Question: I'm absolute beginner when it comes to .
Referring to below screenshot, the default button style doesn't look good here. So I want to change it to exact rectangle and not rounded-rectangle(the default one).
Any idea on this?
Any xml file need to be added?

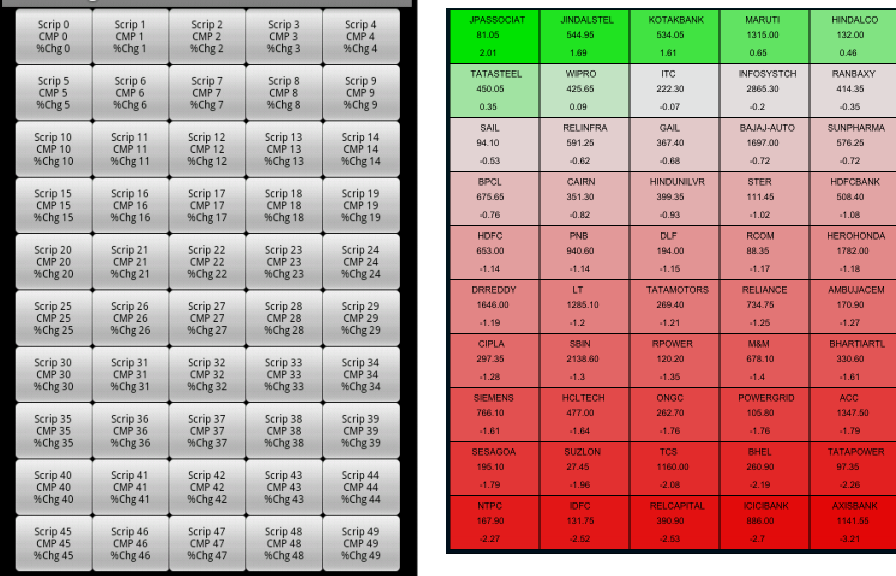
Answer: use this code for creating rounded corners button background
res/drawable/rounded_bg.xml
'''
<?xml version="1.0" encoding="utf-8"?>
<!-- res/drawable/rounded_bg.xml -->
<shape xmlns:android="http://schemas.android.com/apk/res/android"
android:shape="rectangle" android:padding="10dp">
<solid android:color="@color/blue1"/>
<corners
android:bottomRightRadius="5dp"
android:bottomLeftRadius="5dp"
android:topLeftRadius="5dp"
android:topRightRadius="5dp"/>
</shape>
'''
and use that as background for your button
'''
android:background="@drawable/rounded_bg"
'''